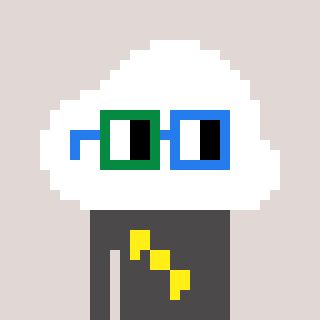
a pixel art character with square green and blue glasses, a cloud-shaped head and a grayscale-colored body on a warm background